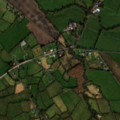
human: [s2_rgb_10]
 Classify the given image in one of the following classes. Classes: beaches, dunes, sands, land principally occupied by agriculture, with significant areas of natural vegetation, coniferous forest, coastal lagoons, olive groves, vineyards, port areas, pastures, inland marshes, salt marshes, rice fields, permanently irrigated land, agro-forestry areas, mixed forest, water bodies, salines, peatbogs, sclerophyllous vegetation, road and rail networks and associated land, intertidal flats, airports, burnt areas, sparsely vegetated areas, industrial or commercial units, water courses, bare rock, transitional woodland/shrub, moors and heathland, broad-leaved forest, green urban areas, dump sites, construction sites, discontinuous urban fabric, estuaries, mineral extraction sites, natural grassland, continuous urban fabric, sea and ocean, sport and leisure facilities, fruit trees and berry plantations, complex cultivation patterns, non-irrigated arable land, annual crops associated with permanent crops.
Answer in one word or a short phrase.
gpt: non-irrigated arable land, pastures